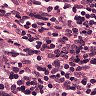
Metastatic tissue present: no